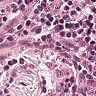
Metastatic tissue present: no